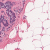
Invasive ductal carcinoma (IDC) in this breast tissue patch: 0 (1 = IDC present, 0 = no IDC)